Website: crate-barrel
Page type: customer-info-address
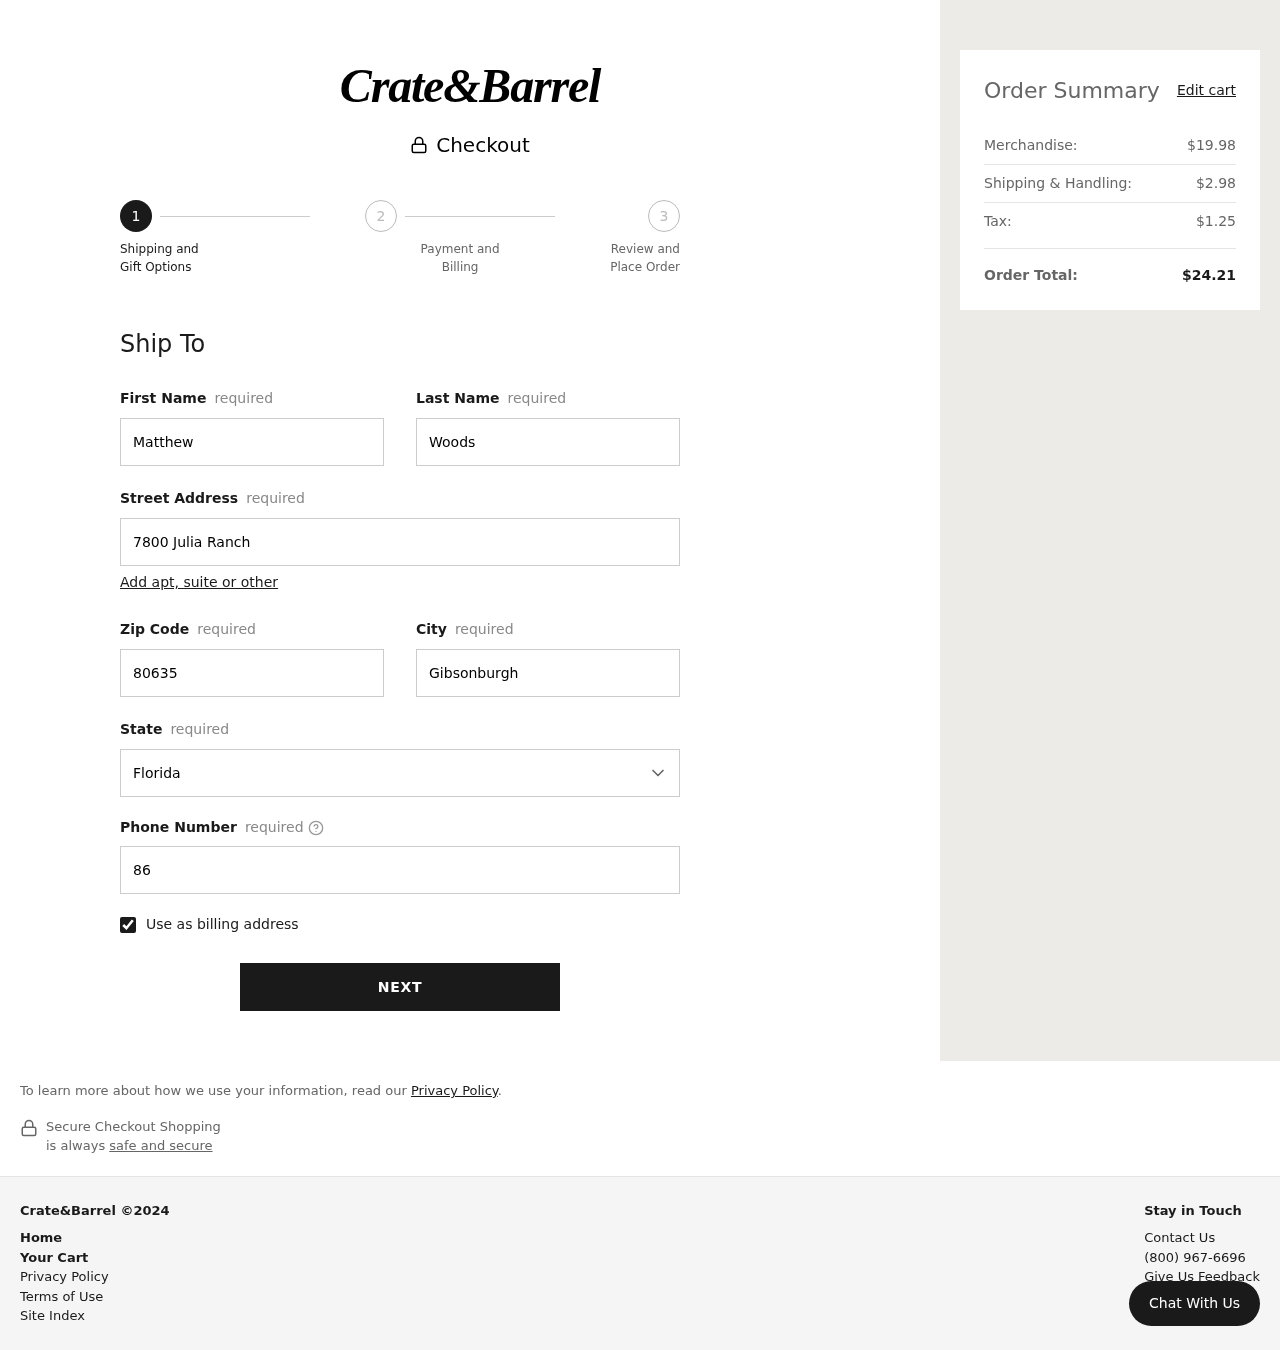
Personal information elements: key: PII_CITY
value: Gibsonburgh
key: PII_FIRSTNAME
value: Matthew
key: PII_LASTNAME
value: Woods
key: PII_PHONE
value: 8668850106
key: PII_POSTCODE
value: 80635
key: PII_STATE
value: Florida
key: PII_STREET
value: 7800 Julia Ranch
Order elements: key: ORDER_SUBTOTAL
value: $19.98
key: ORDER_SHIPPING_COST
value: $2.98
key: ORDER_TAX
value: $1.25
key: ORDER_TOTAL
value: $24.21